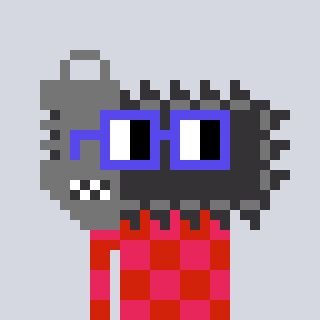
a pixel art character with square blue glasses, a chainsaw-shaped head and a red-colored body on a cool background